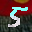
Label: 5